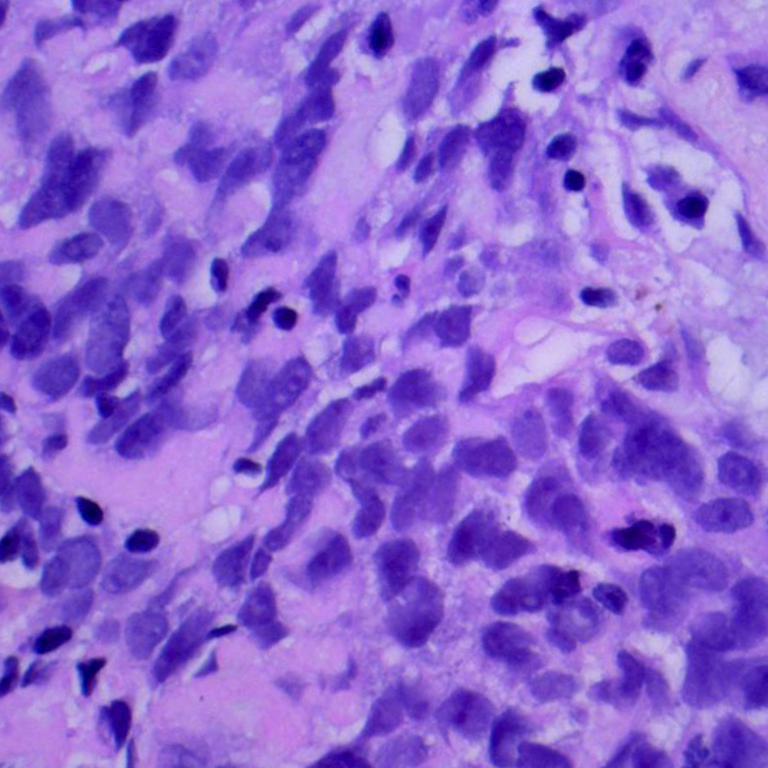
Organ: lung
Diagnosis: squamous carcinomas